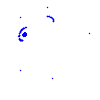
Particle: pion